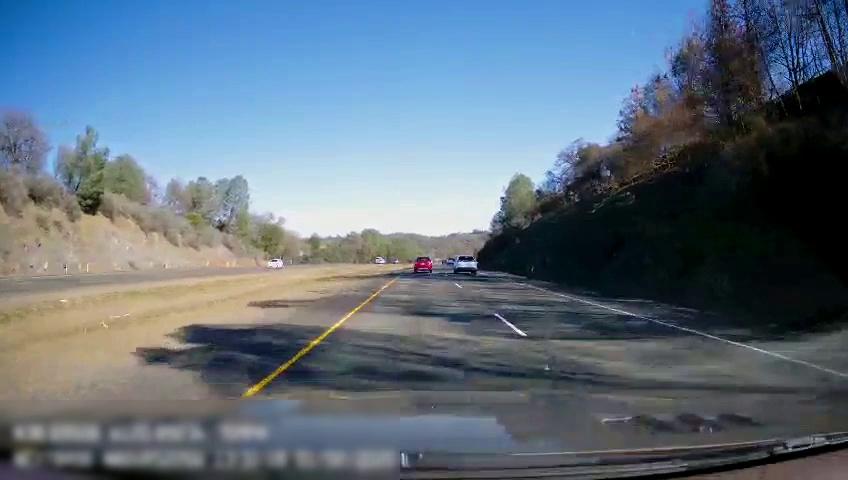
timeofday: Day
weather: Sunny
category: Drivable Space
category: Drivable Space
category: Vehicles | SUV
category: Vehicles | Car
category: Vehicles | SUV
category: Vehicles | SUV
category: Lanes | Current Lane
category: Lanes | Current Lane
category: Lanes | Alternate Lane